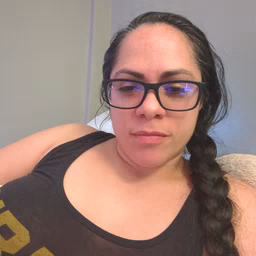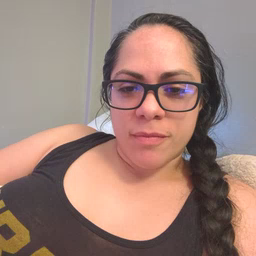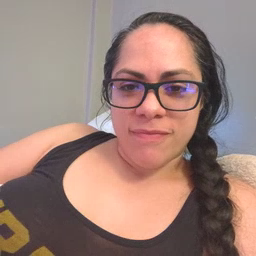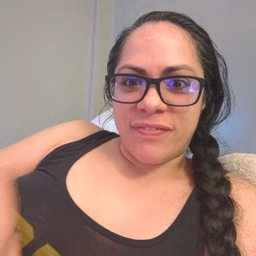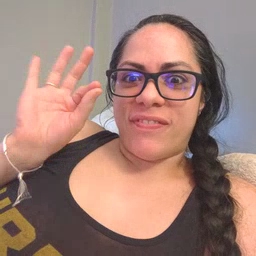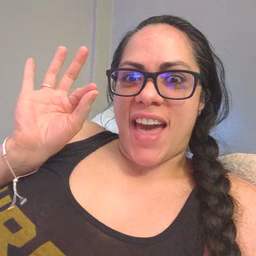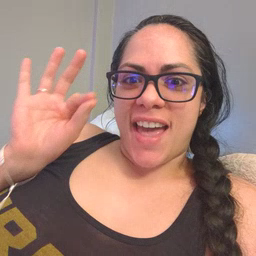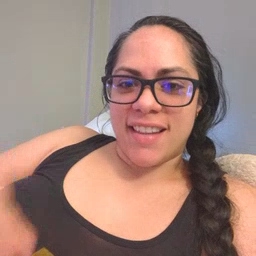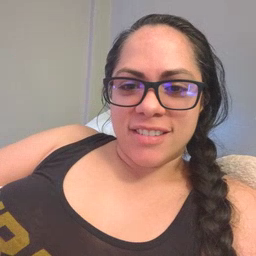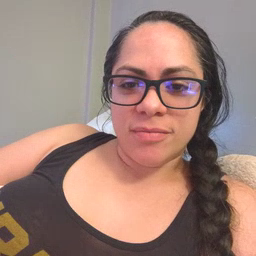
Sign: find